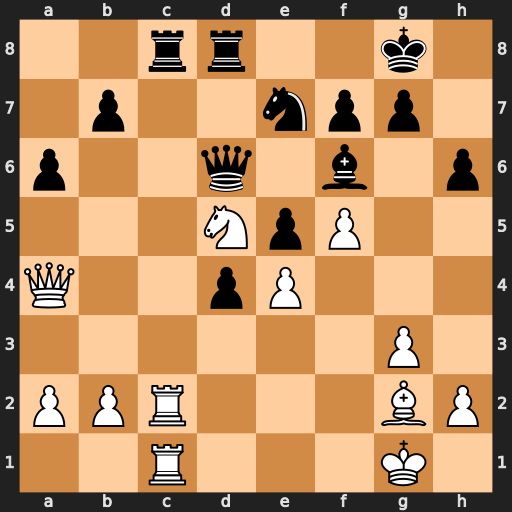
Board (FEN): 2rr2k1/1p2npp1/p2q1b1p/3NpP2/Q2pP3/6P1/PPR3BP/2R3K1
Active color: w
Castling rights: -
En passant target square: -
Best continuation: Nxe7+ Bxe7 Rxc8